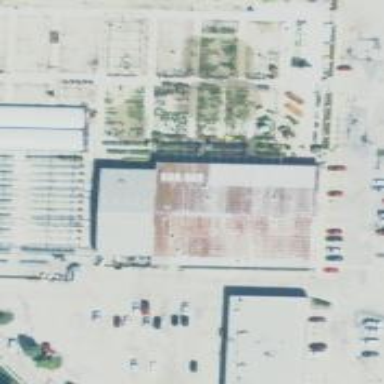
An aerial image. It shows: Garden center shop.